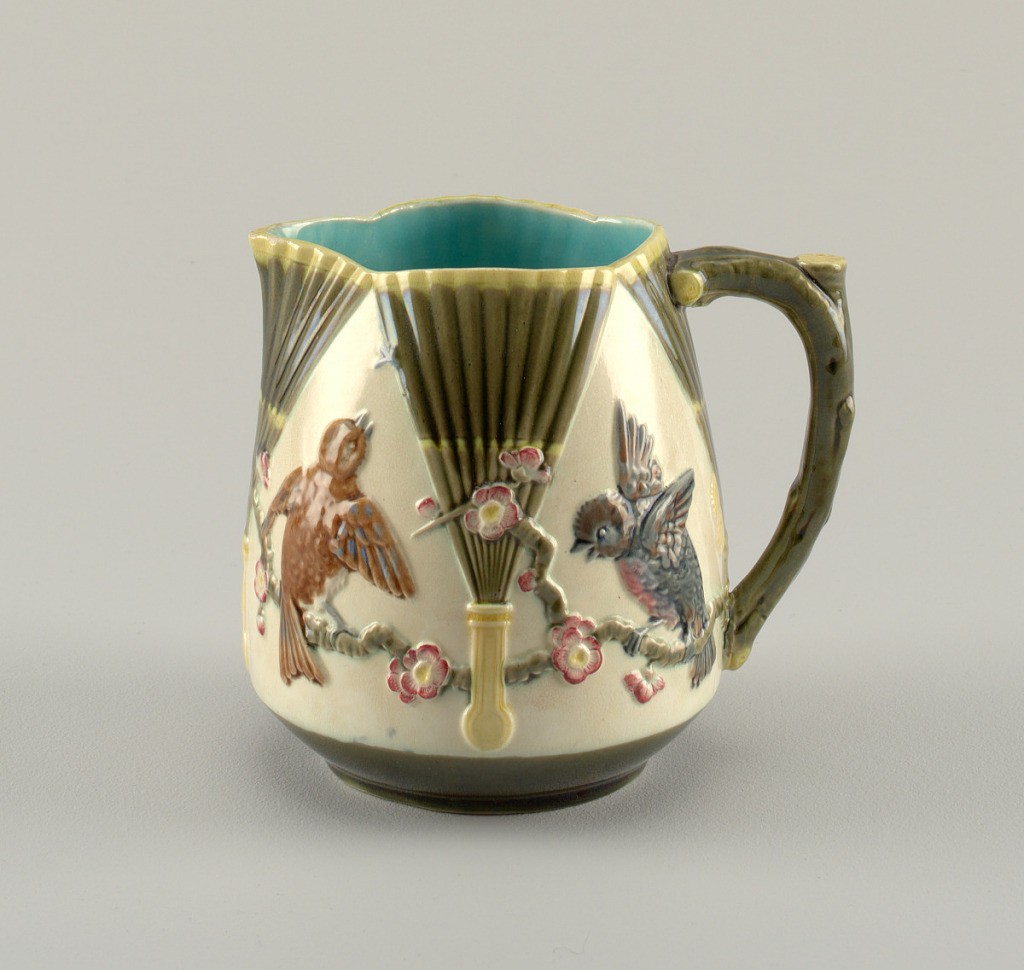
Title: Pitcher
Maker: Wedgwood, English, established 1759
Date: ca. 1879
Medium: Glazed earthenware (“majolica”)
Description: Ovoid jug, tapered inward toward circular foot and toward lip. Body moldedwith pattern of upright Japanese fans, joined at lip, and alternating with prunus branches and birds. Ground is white, fans green-brown, with poly- chrome flowers and birds. Molded applied handle in the form of a branch. Interior glazed turquoise. Underside of base glazed white.